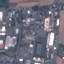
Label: Industrial